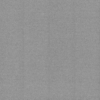
Label: dusty